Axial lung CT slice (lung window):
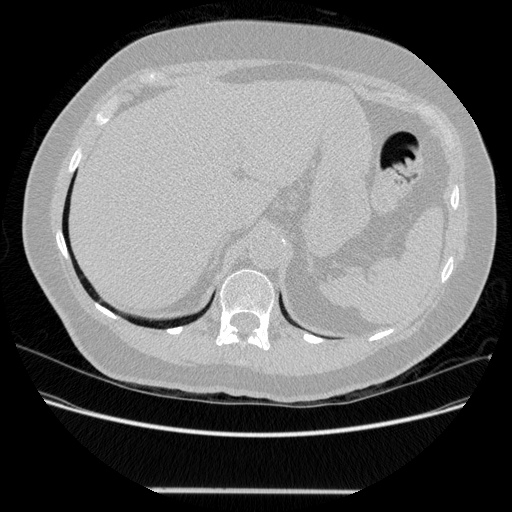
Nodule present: no